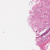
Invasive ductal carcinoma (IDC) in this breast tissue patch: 0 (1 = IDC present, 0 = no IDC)